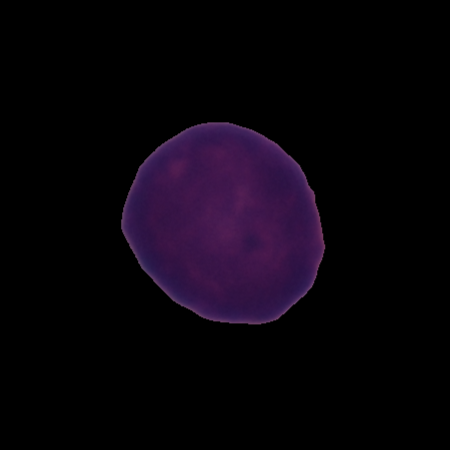
Label: healthy